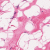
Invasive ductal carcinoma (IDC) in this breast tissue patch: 0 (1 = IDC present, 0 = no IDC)